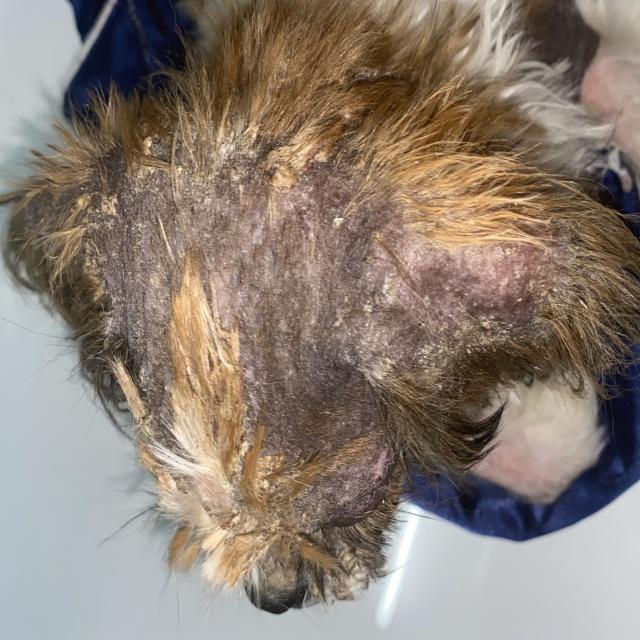
Canine demodicosis (Demodex mange) — caused by Demodex canis mites. Presents with alopecia, follicular papules, pustules, and comedones. Often localized on face and forelimbs.